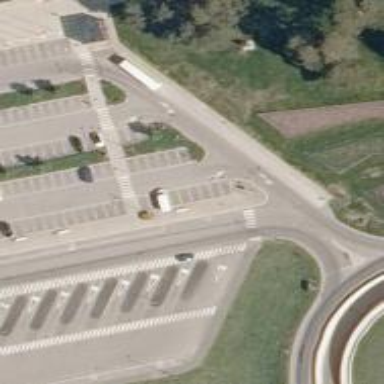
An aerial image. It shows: Crossing footway.